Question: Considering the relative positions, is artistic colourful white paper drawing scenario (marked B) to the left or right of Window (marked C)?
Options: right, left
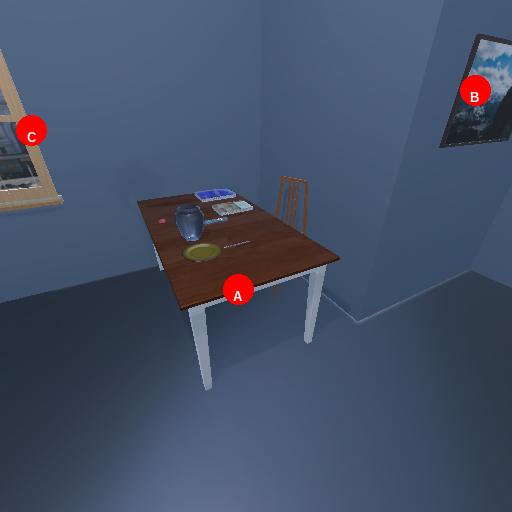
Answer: right